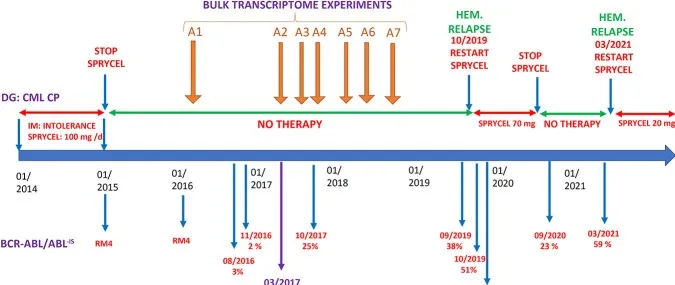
Clinical history. DG, diagnosis; IM, imatinib; Hem. relapse, hematological relapse (see text).
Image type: pathology (immunostaining)